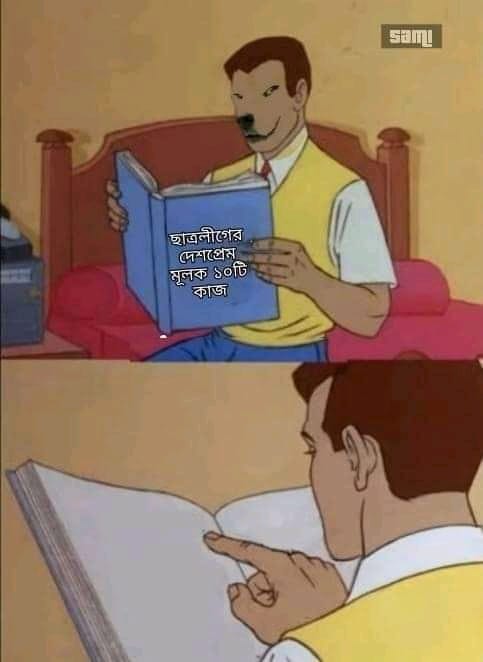
Text: ছাত্রলীগের দেশপ্রেম মূলক ১০টি কাজ
Label: Hate
Hate category: Political
Targeted group: Organization